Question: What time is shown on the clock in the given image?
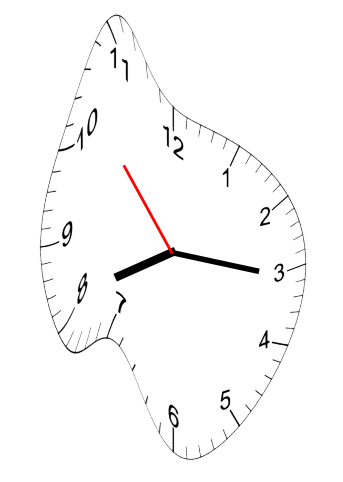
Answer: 08:15:53